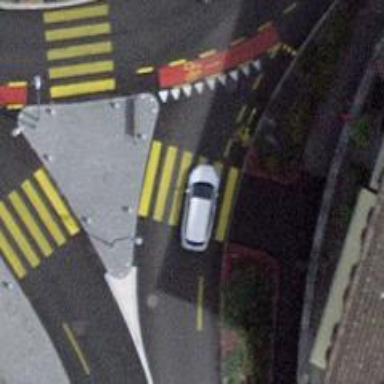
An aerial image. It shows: Marked zebra crossing with pedestrian island.